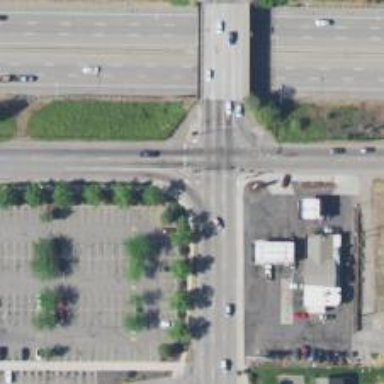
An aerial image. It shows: Primary link road with asphalt surface.